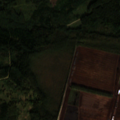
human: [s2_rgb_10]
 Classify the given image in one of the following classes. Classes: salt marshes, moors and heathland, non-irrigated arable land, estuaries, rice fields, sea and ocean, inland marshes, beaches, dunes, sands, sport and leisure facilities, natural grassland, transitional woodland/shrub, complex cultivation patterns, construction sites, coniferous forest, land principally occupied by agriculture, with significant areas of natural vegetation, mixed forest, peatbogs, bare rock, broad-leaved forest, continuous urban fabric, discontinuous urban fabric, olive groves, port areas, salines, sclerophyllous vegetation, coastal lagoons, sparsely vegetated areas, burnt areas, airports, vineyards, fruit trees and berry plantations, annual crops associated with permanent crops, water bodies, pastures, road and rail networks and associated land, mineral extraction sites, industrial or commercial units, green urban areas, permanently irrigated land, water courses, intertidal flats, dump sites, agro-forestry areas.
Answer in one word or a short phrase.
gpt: land principally occupied by agriculture, with significant areas of natural vegetation, coniferous forest, mixed forest, transitional woodland/shrub, peatbogs